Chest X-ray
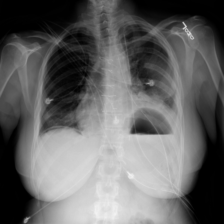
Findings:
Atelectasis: negative
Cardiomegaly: negative
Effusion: negative
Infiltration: negative
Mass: negative
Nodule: negative
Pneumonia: negative
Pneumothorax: negative
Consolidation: negative
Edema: negative
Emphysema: negative
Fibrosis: negative
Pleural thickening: negative
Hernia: negative